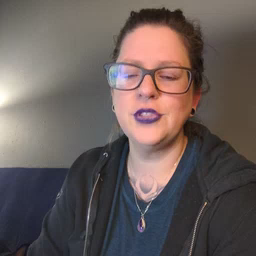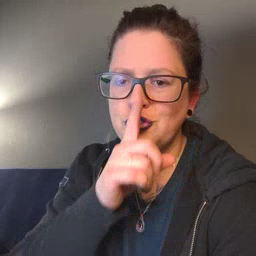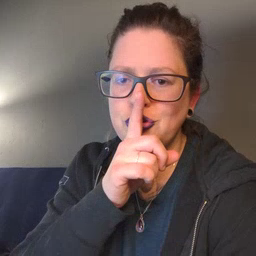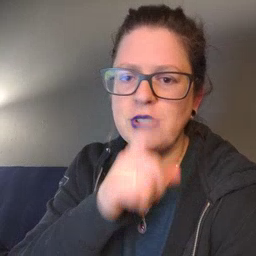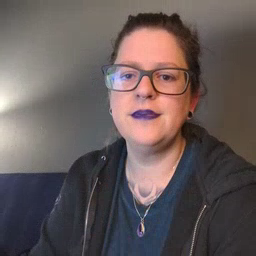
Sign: shhh